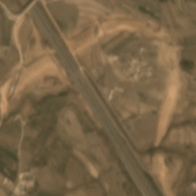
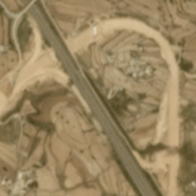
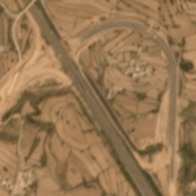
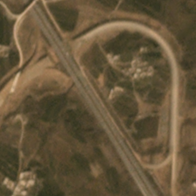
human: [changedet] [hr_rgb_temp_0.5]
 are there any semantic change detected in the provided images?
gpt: A curved road intersecting the main road is built .

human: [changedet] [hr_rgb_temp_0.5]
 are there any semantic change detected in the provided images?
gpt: Trees replaced the original bareland .

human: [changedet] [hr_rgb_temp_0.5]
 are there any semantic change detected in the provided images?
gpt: a curved road intersecting the main road is constructed at the top right side .

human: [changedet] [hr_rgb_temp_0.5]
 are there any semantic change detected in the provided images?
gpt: More vegetation and a new road appeared in the scene .

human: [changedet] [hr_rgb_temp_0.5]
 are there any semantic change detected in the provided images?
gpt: a new curved road beside the main road and more vegetation appeared .